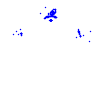
Particle: kaon